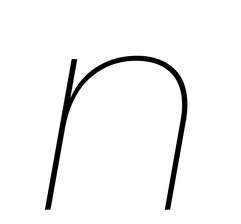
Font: Poppins-ThinItalic